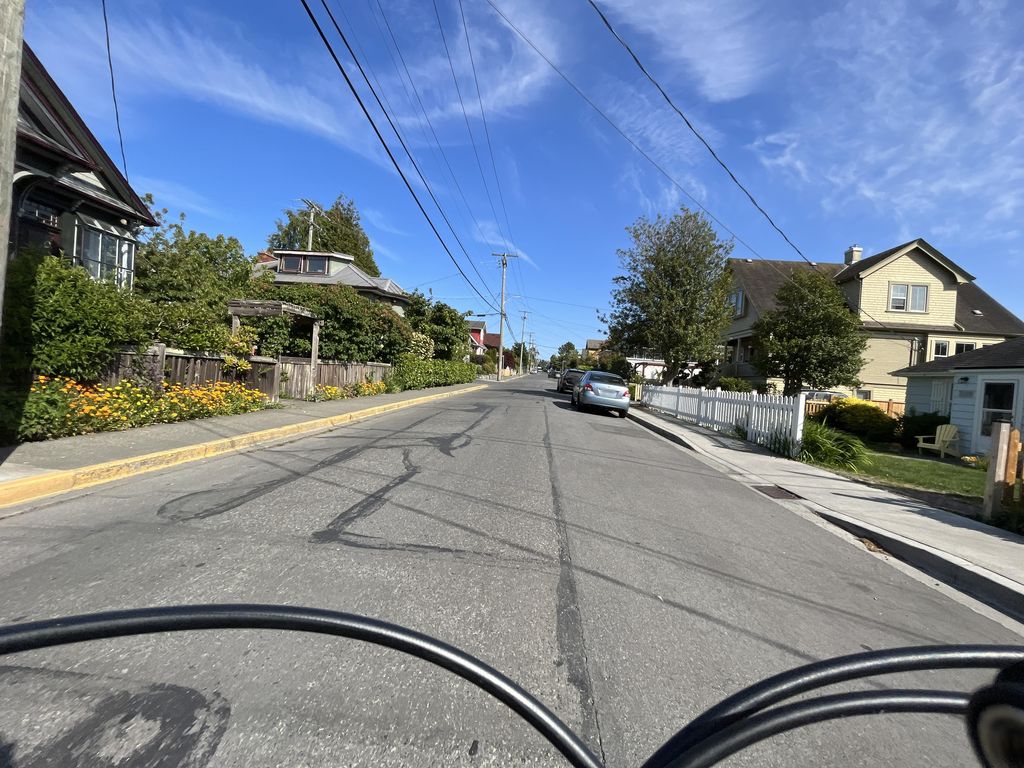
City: victoria